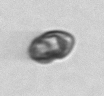
Label: Dinophyceae